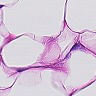
Metastatic tissue present: no